В теплоизолированном цилиндре, расположенном вертикально, под невесомым не проводящим тепло свободно перемещающимся поршнем находится $v=1~моль$ идеального одноатомного газа при температуре $T_{1}=300~К$ (см. рисунок).  Сверху над поршнем находится ртуть, заполняющая цилиндр до открытого верхнего края. Объем газа в два раза больше объема ртути, давление в газе вдвое превышает внешнее атмосферное давление. Система находится в состоянии равновесия.
Какое минимальное количество теплоты нужно подвести к газу, чтобы вытеснить из сосуда всю ртуть?
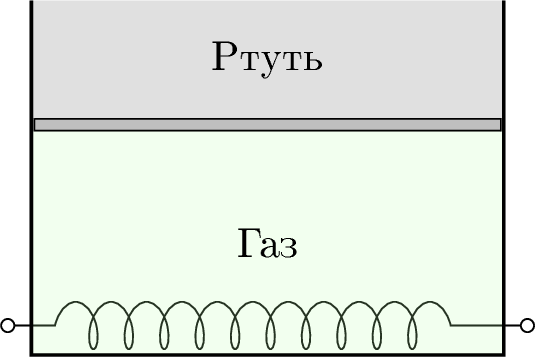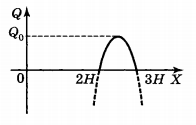
Решение: Пусть $p_{а}$ —атмосферное давление, $S$ — площадь поршня, $H$ и $2 H$ — начальные высоты соответственно столбов ртути и газа, $x$ — высота газа в новом равновесном положении поднявшегося поршня. Найдем выражение для подведенного количества теплоты $Q$ в зависимости от $x$. Давление в газе складывается из атмосферного и давления столба ртути высотой $3 H-x$: $$ p_{x}=\frac{4 H-x}{H} p_{а}. \quad (1) $$ Температуру $T_{x}$ газа для того момента, когда поршень находится на высоте $x$, найдем из уравнения Менделеева-Клапейpoнa: $$ \frac{p_{x} S x}{T_{x}}=\frac{2 p_{а} S 2 H}{T_{1}}. $$ Отсюда с учетом выражения $(1)$ имеем $$ T_{x}=\frac{(4 H-x) x}{4 H^{2}} T_{1}. $$ Изменение внутренней энергии газа, произошедшее при подъеме поршня до высоты $x$, равно $$ \Delta U=\nu C_{V}\left(T_{x}-T_{1}\right)=-\left(\frac{x-2 H}{2 H}\right)^{2} \nu C_{V} T_{1}=-\frac{3(x-2 H)^{2}}{8 H^{2}} \nu R T_{1}. \quad (2) $$ Здесь $C_{V}=3 R / 2$. Работа газа при линейном (по $x$) изменении давления от $2 p_{а}$ до $p_{x}$ равна $$ A=\frac{2 p_{а}+p_{x}}{2}(x S-2 H S)=\frac{(6 H-x)(x-2 H)}{2 H} p_{а} S. $$ Так как в начальном положении $$ 2 p_{а} \cdot 2 H S=\nu R T_{1}, $$ то $$ A=\frac{(6 H-x)(x-2 H)}{8 H^{2}} \nu R T_{1}. \quad (3) $$ По закону сохранения энергии $Q=\Delta U+A$. С учетом выражений $(2)$ и $(3)$ имеем $$ \begin{aligned} &Q=\left(-x^{2}+5 H x-6 H^{2}\right) \frac{\nu R T_{1}}{2 H^{2}}= \\ &=(x-2 H)(3 H-x) \nu R T_{1} 2 H^{2}. \end{aligned} $$ Формальная подстановка $x=3 H$ дает неверный ответ: $Q=0$. Рассмотрим график зависимости $Q(x)$ (см. рисунок).  Для достижения равновесного положения системы при $x=2.5 H$ надо подать максимальное количество теплоты $Q_{0}=\frac{\nu R T_{1}}{8} \approx 312~Дж$. Для достижения равновесных положений при $x>2.5 H$ необходимо $QИтак, $Q_{\min }=\frac{\nu R T_{1}}{8} \approx 312~Дж$.
Ответ: $$ Q_{\min }=\frac{\nu R T_{1}}{8} \approx 312~Дж. $$
Темы:
T, Термодинамика, Всероссийские, Теплота, Гидростатика